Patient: sex F, age 34
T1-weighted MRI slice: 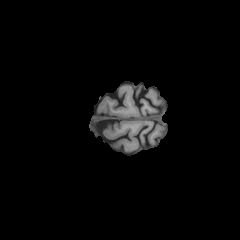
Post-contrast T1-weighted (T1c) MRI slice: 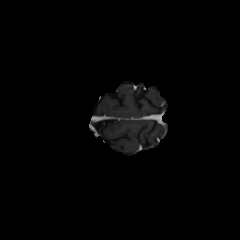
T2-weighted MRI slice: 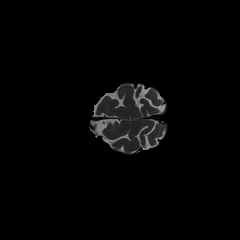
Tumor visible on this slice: no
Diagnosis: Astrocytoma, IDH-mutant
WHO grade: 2